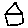
Label: house